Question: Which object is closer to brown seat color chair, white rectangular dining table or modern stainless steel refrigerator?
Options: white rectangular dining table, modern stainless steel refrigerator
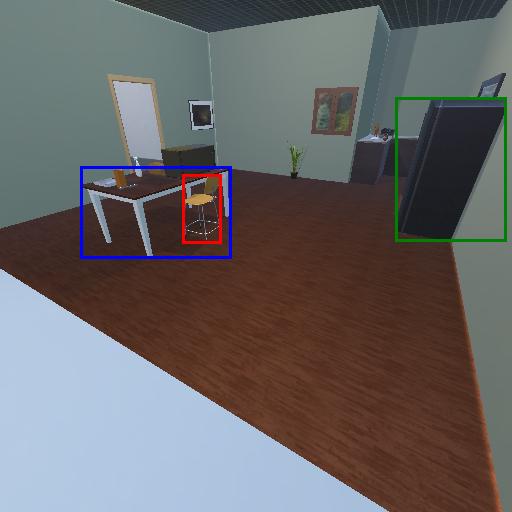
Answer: white rectangular dining table